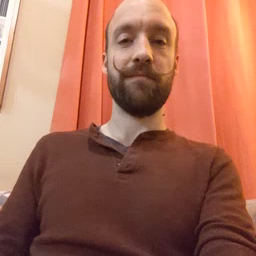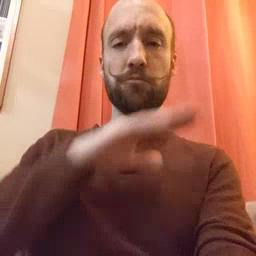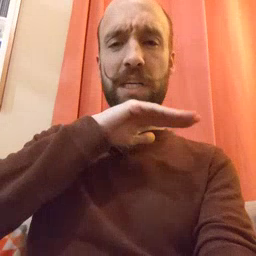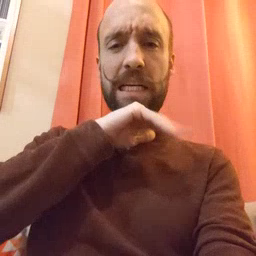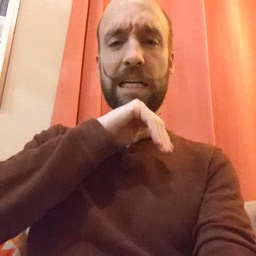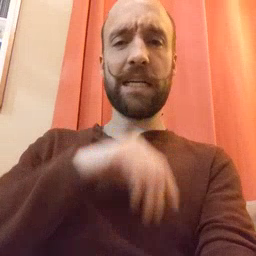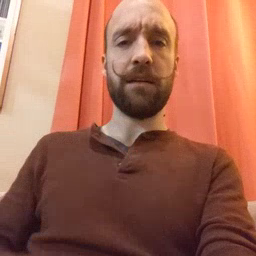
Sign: pig